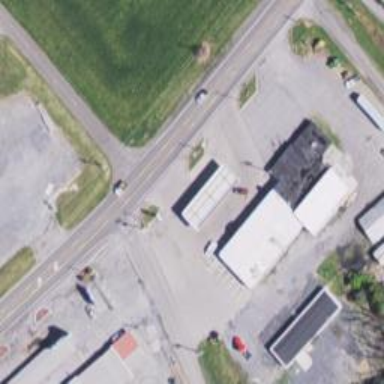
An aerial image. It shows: Convenience shop.